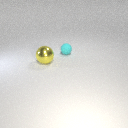
small cyan rubber sphere behind large yellow metal sphere